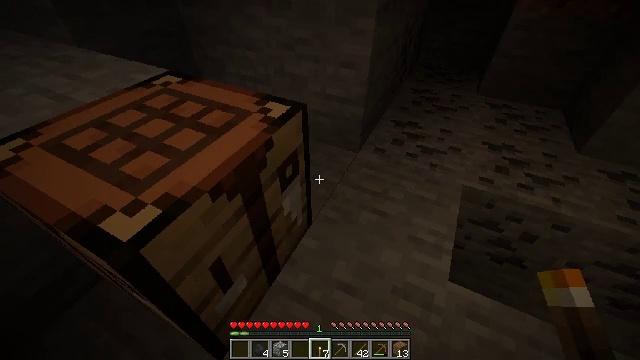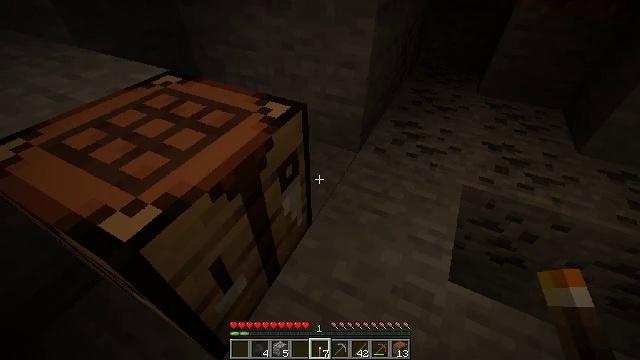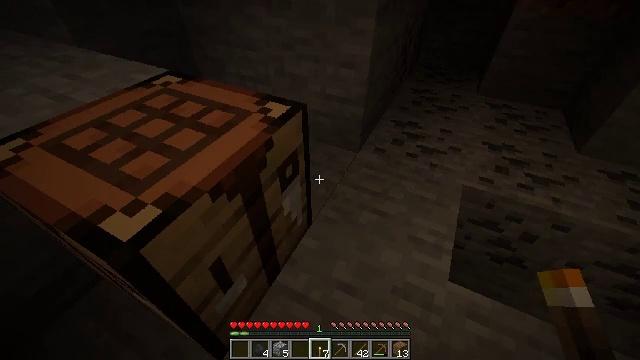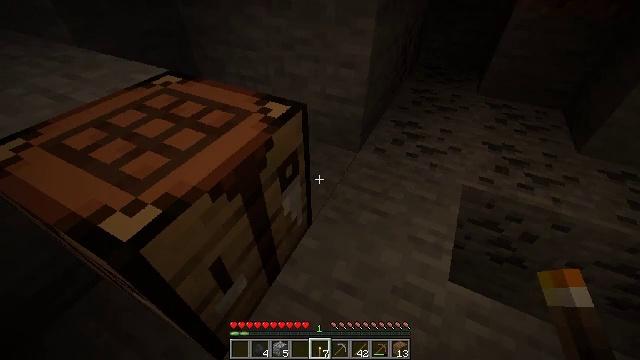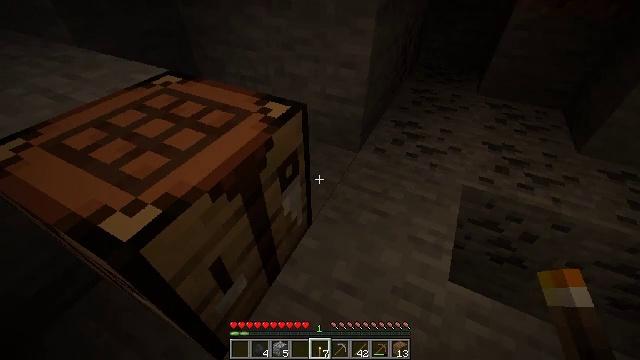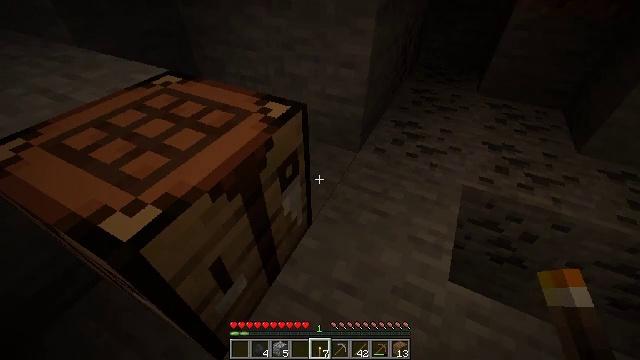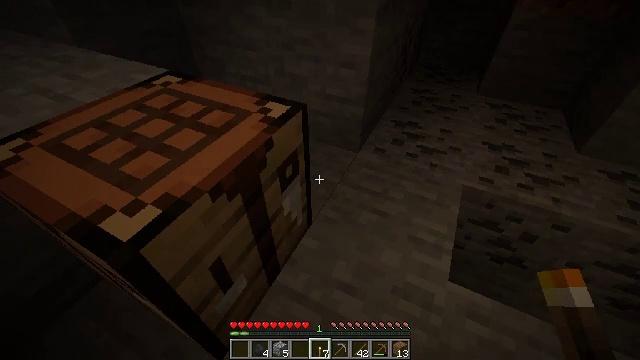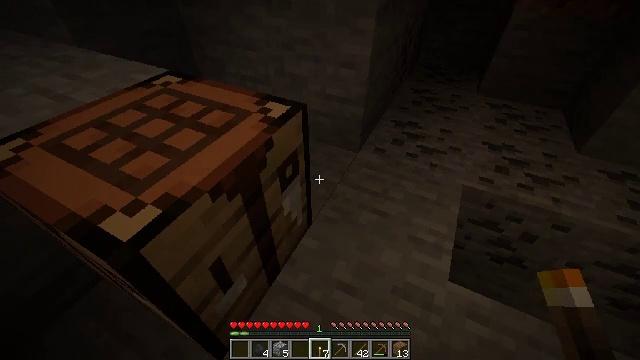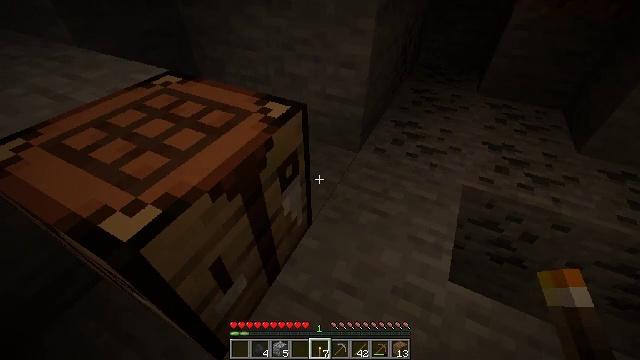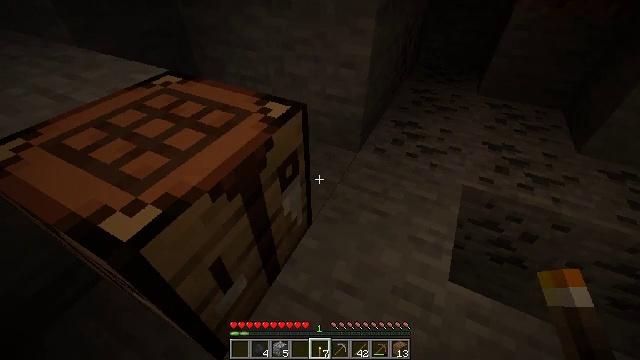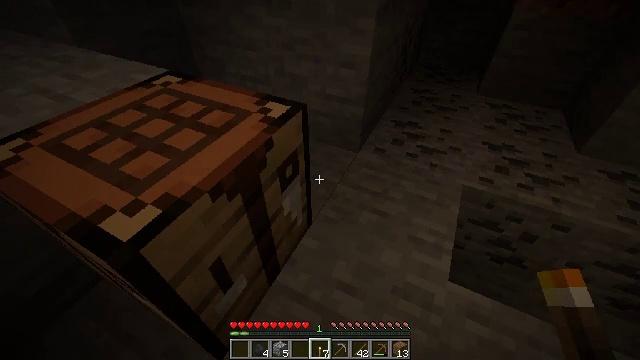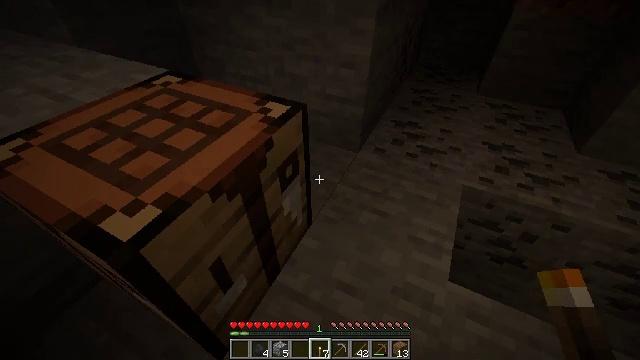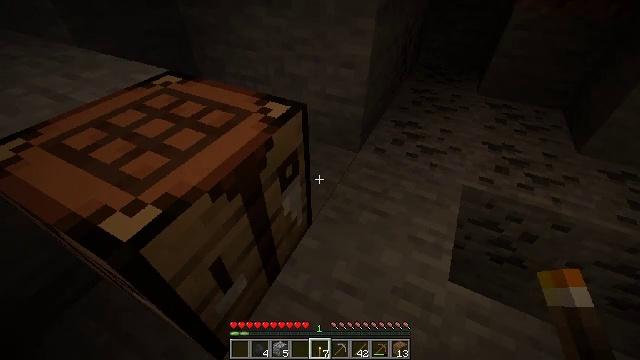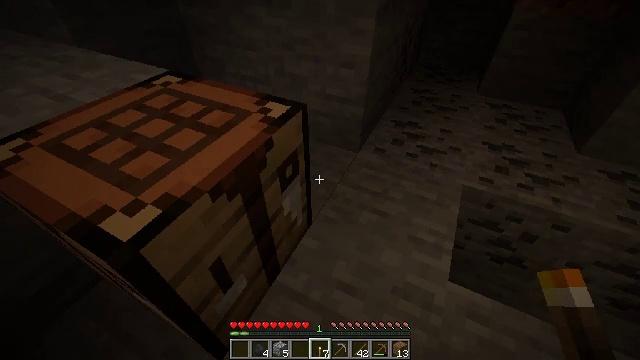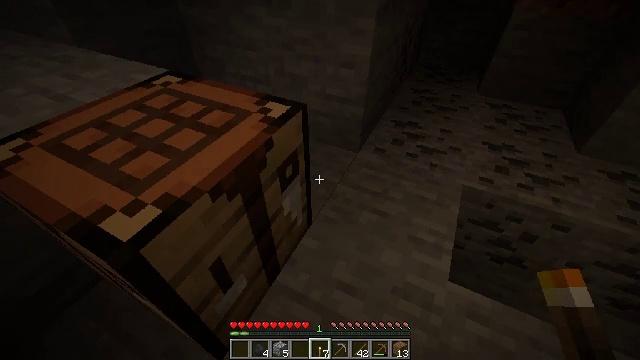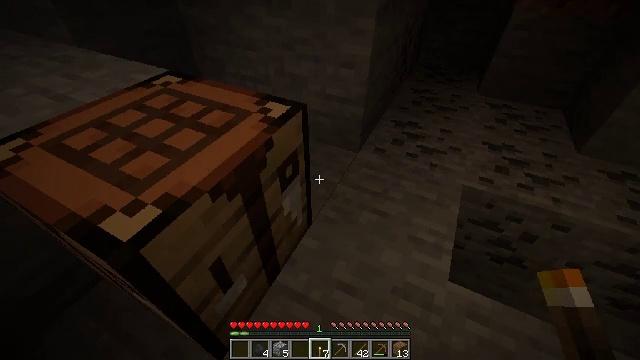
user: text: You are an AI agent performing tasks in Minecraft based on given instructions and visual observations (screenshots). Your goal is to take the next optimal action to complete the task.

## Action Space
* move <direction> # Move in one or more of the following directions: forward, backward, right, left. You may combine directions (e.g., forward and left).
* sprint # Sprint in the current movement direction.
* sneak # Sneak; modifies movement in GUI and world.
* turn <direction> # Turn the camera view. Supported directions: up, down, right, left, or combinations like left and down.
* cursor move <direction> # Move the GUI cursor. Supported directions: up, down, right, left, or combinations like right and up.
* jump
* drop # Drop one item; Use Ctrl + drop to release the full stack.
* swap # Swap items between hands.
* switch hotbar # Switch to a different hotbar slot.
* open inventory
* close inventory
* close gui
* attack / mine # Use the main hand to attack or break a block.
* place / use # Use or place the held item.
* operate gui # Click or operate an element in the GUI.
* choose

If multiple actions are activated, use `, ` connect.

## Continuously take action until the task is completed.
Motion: motion action
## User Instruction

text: Recycle the crafting table.
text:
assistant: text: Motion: no_op
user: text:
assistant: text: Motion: no_op
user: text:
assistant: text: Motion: no_op
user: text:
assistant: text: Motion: no_op
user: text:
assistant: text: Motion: no_op
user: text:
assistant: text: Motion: no_op
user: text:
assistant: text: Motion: no_op
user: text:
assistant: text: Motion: no_op
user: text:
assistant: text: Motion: no_op
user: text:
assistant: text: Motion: no_op
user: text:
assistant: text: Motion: no_op
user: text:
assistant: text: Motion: no_op
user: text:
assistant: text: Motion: no_op
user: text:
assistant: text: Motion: no_op
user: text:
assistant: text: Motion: no_op
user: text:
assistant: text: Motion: no_op
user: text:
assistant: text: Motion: no_op
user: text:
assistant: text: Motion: no_op
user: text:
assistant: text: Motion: no_op
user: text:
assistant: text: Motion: no_op
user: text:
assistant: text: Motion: no_op
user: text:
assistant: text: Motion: no_op
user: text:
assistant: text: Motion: no_op
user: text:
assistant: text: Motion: turn left
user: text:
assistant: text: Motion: turn left and down
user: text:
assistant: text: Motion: turn left
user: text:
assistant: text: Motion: turn left
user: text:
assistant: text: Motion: move forward
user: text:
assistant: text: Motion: move forward
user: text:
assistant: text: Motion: move forward